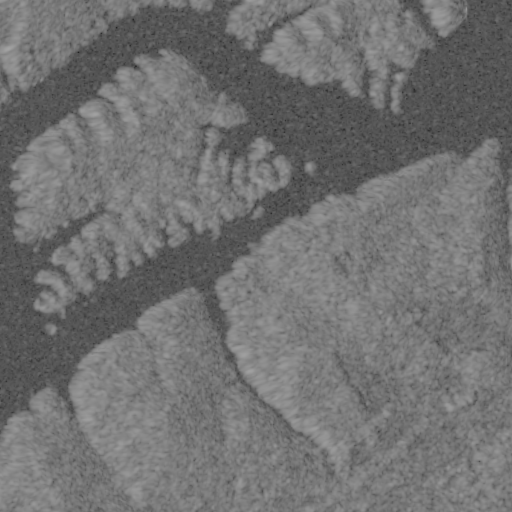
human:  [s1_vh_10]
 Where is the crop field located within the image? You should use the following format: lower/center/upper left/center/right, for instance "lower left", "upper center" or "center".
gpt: The crop field is located in the upper left of the image.
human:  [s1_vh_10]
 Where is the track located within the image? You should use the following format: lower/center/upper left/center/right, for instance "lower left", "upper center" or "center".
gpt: There is no track in the image.

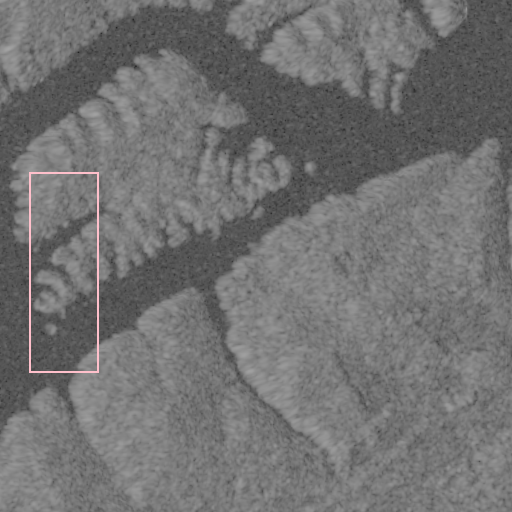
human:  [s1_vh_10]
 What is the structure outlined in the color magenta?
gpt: There is no magenta outline.
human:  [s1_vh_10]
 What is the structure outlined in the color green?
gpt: There is no structure outlined in green.